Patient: sex F, age 33
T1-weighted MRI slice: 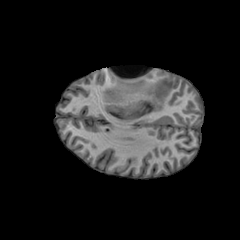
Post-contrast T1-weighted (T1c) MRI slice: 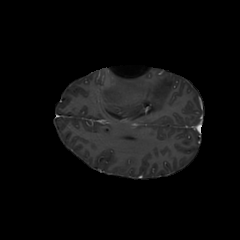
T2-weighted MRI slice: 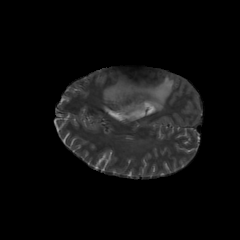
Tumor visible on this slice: yes
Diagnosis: Glioblastoma, IDH-wildtype
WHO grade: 4